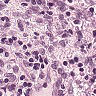
Metastatic tissue present: no